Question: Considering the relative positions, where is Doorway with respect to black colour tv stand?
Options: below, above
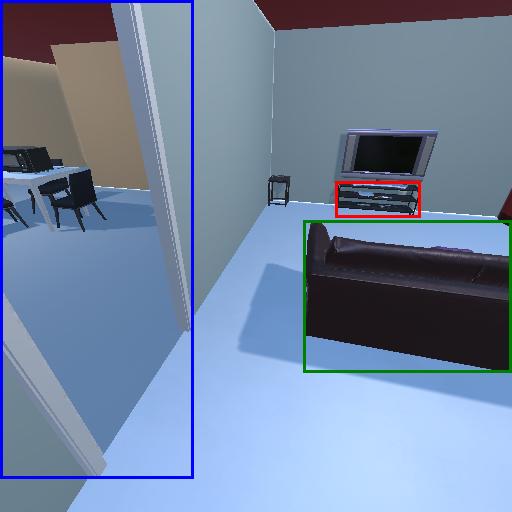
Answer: below